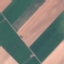
Land use / land cover class: AnnualCrop